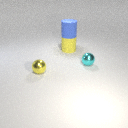
large blue rubber cylinder above large yellow rubber cylinder